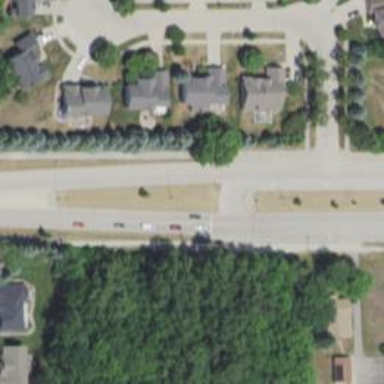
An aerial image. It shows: Secondary link road with separate sidewalk.